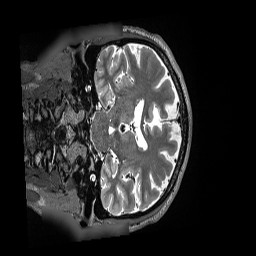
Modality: T2w
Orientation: coronal
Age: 60
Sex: female